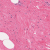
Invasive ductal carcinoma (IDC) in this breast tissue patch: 0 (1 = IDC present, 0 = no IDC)